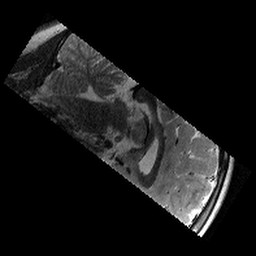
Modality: T2w
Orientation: sagittal
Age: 9
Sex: female
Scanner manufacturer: siemens
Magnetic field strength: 3 T
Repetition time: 9.23 s
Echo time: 0.067 s